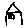
Label: house